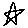
Label: star